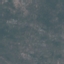
Label: HerbaceousVegetation